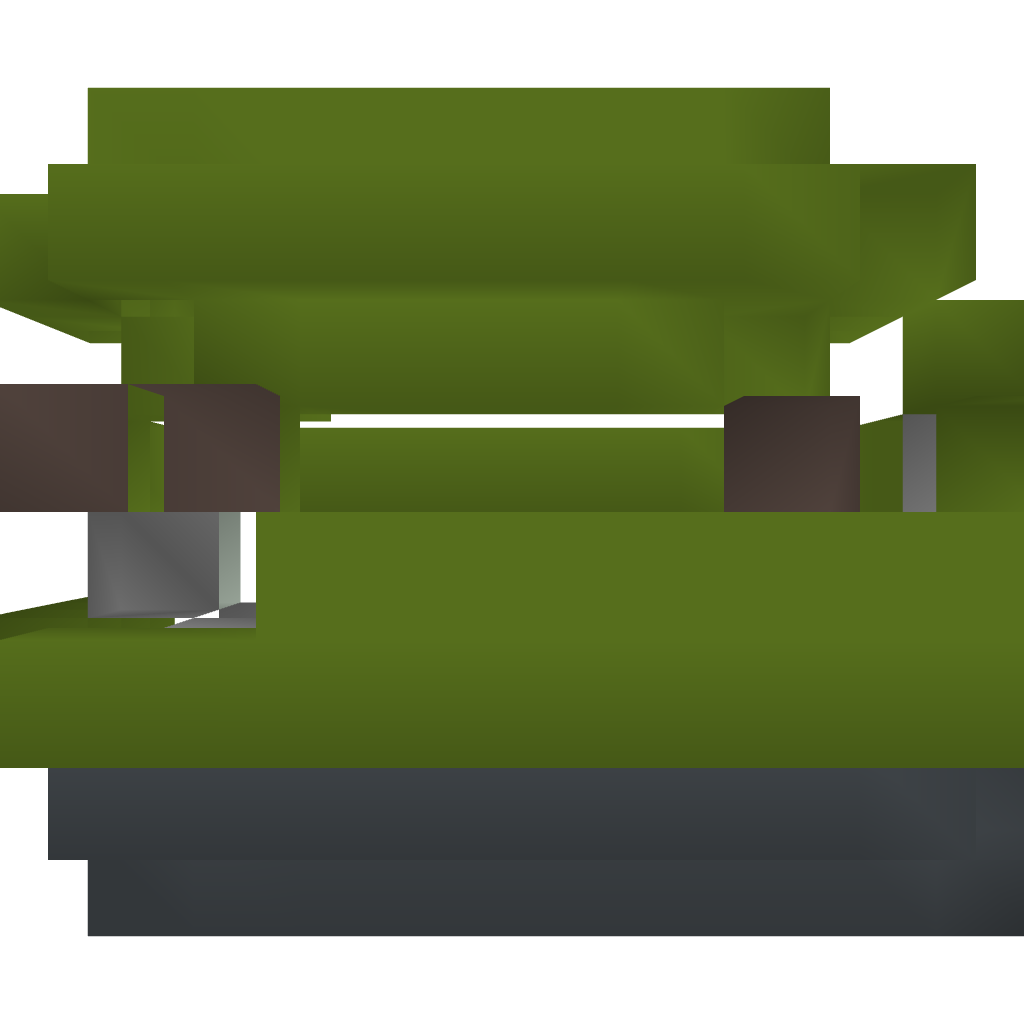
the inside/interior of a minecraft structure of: Small Canon (1-5)